Question: When loading a WebView in an Android App, it shows only a link to the page instead of the website contents next to the android logo on black background. After restarting the app, the content is loaded.
Java Code:
'''
public class MainActivity extends Activity {
private WebView webView;
private String baseUrl = "http://www.example.com";
@SuppressLint("SetJavaScriptEnabled")
@Override
protected void onCreate(Bundle savedInstanceState) {
super.onCreate(savedInstanceState);
setContentView(R.layout.activity_main);
webView = (WebView) findViewById(R.id.web_view);
webView.setId(10001);
webView.setBackgroundColor(0xFF000000);
// webView.setScrollBarStyle(SCROLLBARS_OUTSIDE_OVERLAY);
final Activity activity = this;
final ProgressDialog progressDialog = new ProgressDialog(activity);
progressDialog.setProgressStyle(ProgressDialog.STYLE_HORIZONTAL);
progressDialog.setCancelable(false);
progressDialog.getWindow().setGravity(Gravity.BOTTOM);
hideProgressbarText(progressDialog);
webView.setWebChromeClient(new WebChromeClient() {
public void onProgressChanged(WebView view, int progress) {
progressDialog.show();
progressDialog.setProgress(0);
activity.setProgress(progress * 1000);
progressDialog.incrementProgressBy(progress);
if (progress == 100 && progressDialog.isShowing())
progressDialog.dismiss();
}
});
webView.setWebViewClient(new WebViewClient());
// final ProgressBar progressBar= (ProgressBar)
// findViewById(R.id.progressbar);
WebSettings settings = webView.getSettings();
if (settings != null) {
settings.setJavaScriptEnabled(true);
settings.setDomStorageEnabled(true);
settings.setDefaultZoom(WebSettings.ZoomDensity.MEDIUM);
}
if (savedInstanceState == null) {
webView.loadUrl(baseUrl);
}
}
public void onBackPressed() {
if (webView.isFocused() && webView.canGoBack()) {
webView.goBack();
} else {
super.onBackPressed();
finish();
}
}
@Override
public void onConfigurationChanged(Configuration newConfig) {
super.onConfigurationChanged(newConfig);
}
@TargetApi(Build.VERSION_CODES.HONEYCOMB)
private void hideProgressbarText(ProgressDialog progressDialog) {
int currentapiVersion = android.os.Build.VERSION.SDK_INT;
if (currentapiVersion >= android.os.Build.VERSION_CODES.HONEYCOMB) {
progressDialog.setProgressNumberFormat(null);
progressDialog.setProgressPercentFormat(null);
}
}
@Override
protected void onSaveInstanceState(Bundle outState) {
super.onSaveInstanceState(outState);
webView.saveState(outState);
}
@Override
protected void onRestoreInstanceState(Bundle savedInstanceState) {
super.onRestoreInstanceState(savedInstanceState);
webView.restoreState(savedInstanceState);
}
}
'''
Screenshot:

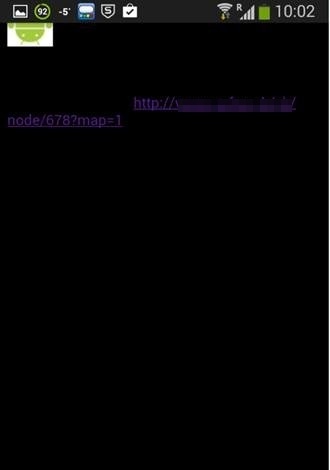
Answer: Seems like what you've got is the error page in case of e.g. 'page_not_found' or 'DNS_failure'. i.e. What you saw is the error messeage or the prompt text, which should be in 'BLACK' color. However you just set your background color as '0xFF000000' (as same the text color) which will hide the prompt text.
Remove the 'black' background and you may see the text. I suppose what's shown now is not your page content but some error prompt from webkit engine.